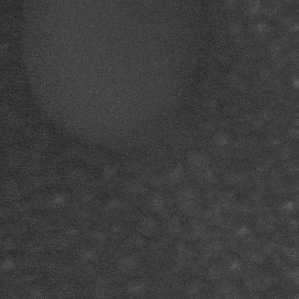
Label: frost